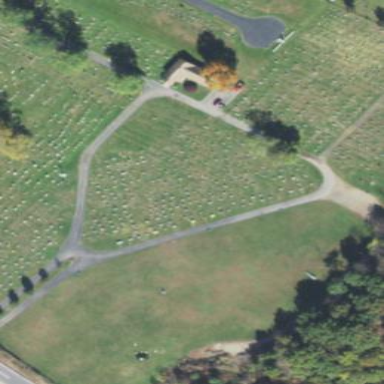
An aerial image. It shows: Cemetery.